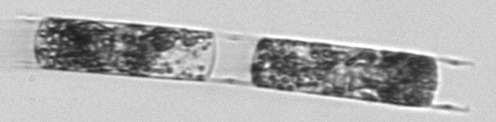
Label: Hemiaulus